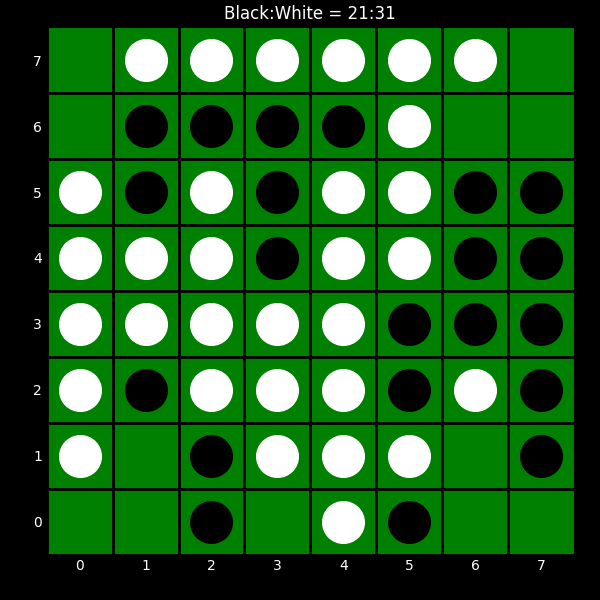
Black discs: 21
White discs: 31